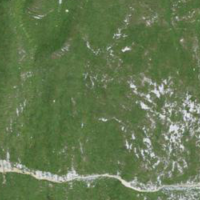
EUNIS habitat code: 26
Species observed at this site:
Arnica montana